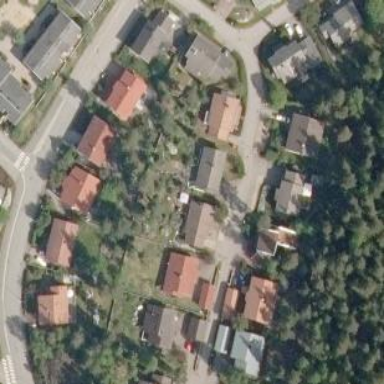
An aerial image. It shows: Living street.